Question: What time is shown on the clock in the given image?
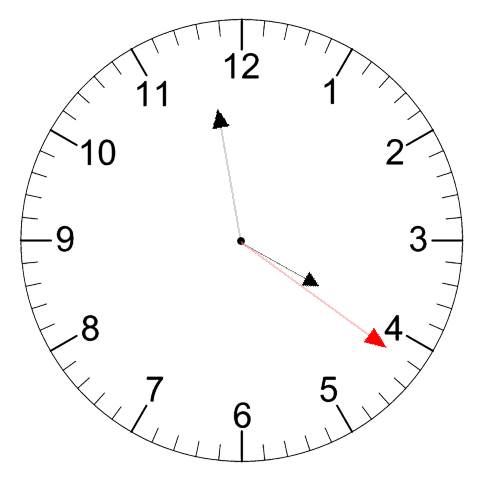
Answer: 03:58:21